Field crop: maize
Growth stage: 2
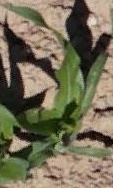
Species: maize